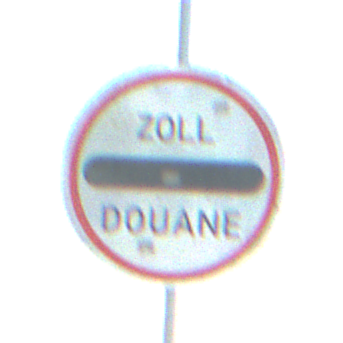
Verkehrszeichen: Zollstelle
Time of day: SunriseSunset
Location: Outdoor (Beach)
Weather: Clear
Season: NotSpecified
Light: Natural